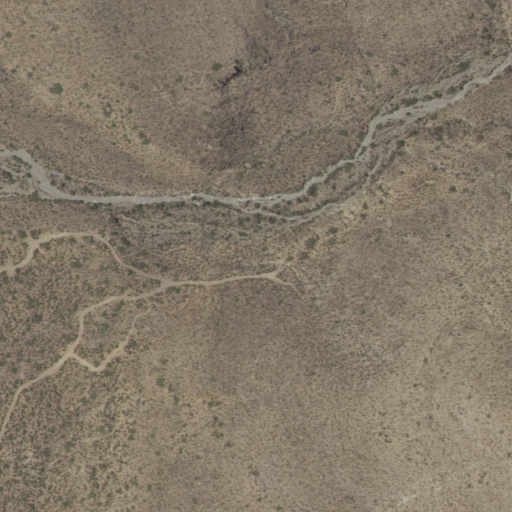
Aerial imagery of valley in New Mexico named Lead Canyon containing only shrub